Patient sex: M
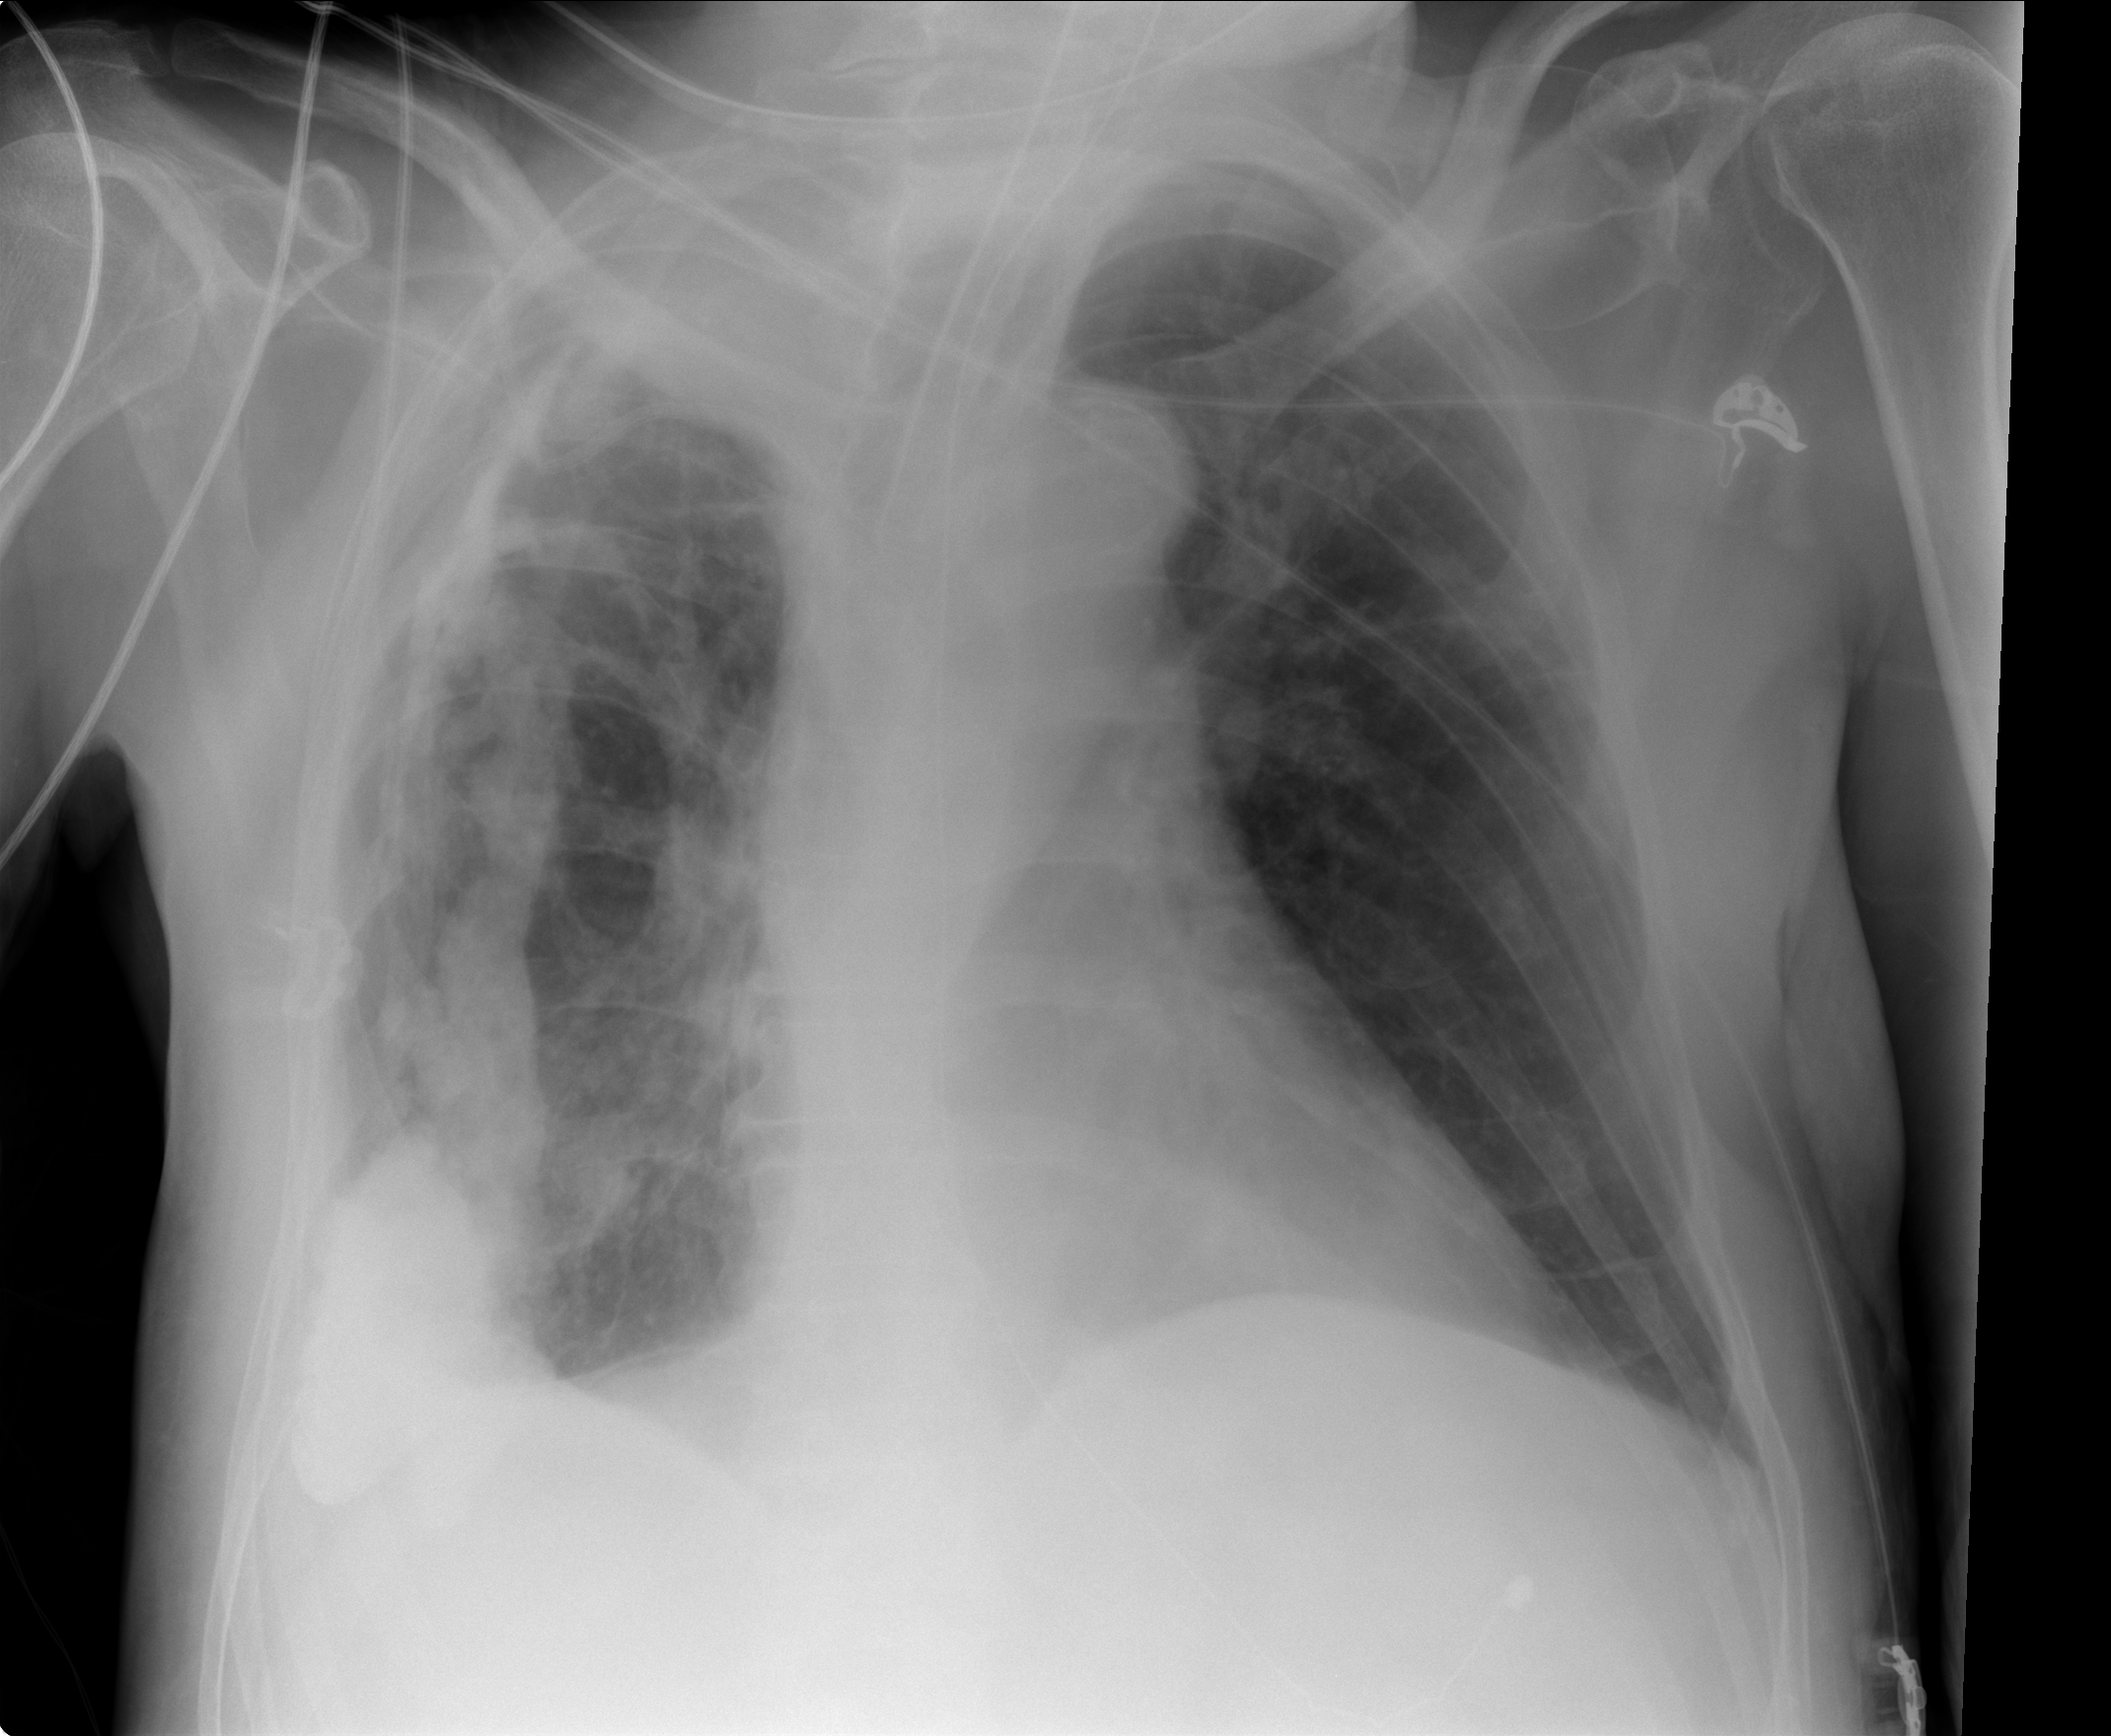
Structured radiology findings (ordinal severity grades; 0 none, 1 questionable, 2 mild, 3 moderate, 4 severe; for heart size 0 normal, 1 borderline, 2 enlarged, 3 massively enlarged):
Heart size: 0
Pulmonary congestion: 0
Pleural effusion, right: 0
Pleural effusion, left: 0
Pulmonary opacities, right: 0
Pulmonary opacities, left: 0
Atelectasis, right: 2
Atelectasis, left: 2